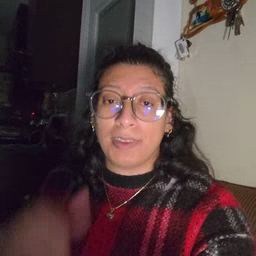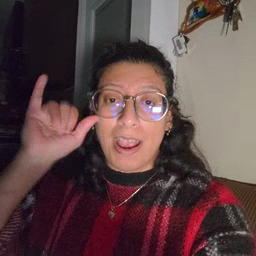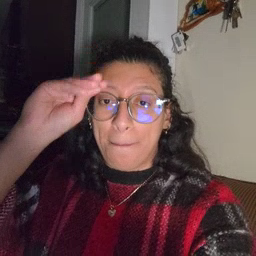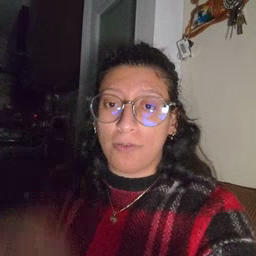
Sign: cowboy